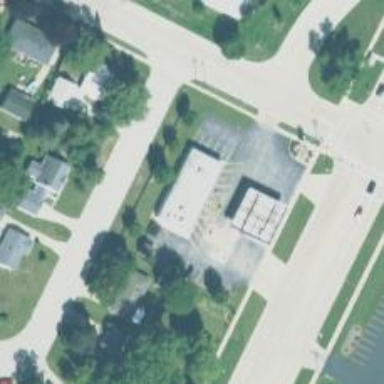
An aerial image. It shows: Convenience shop.